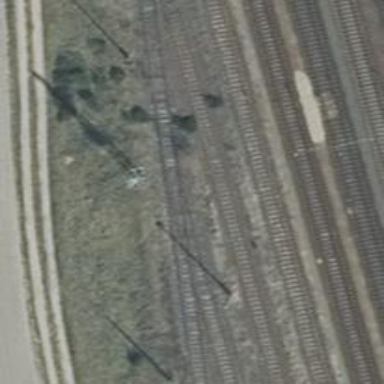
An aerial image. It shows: Disused railway siding.